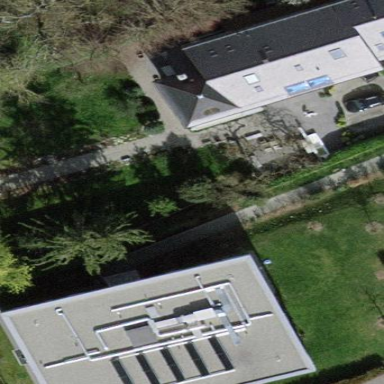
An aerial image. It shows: Garden enclosed by fence.